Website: apple
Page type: customer-info-address
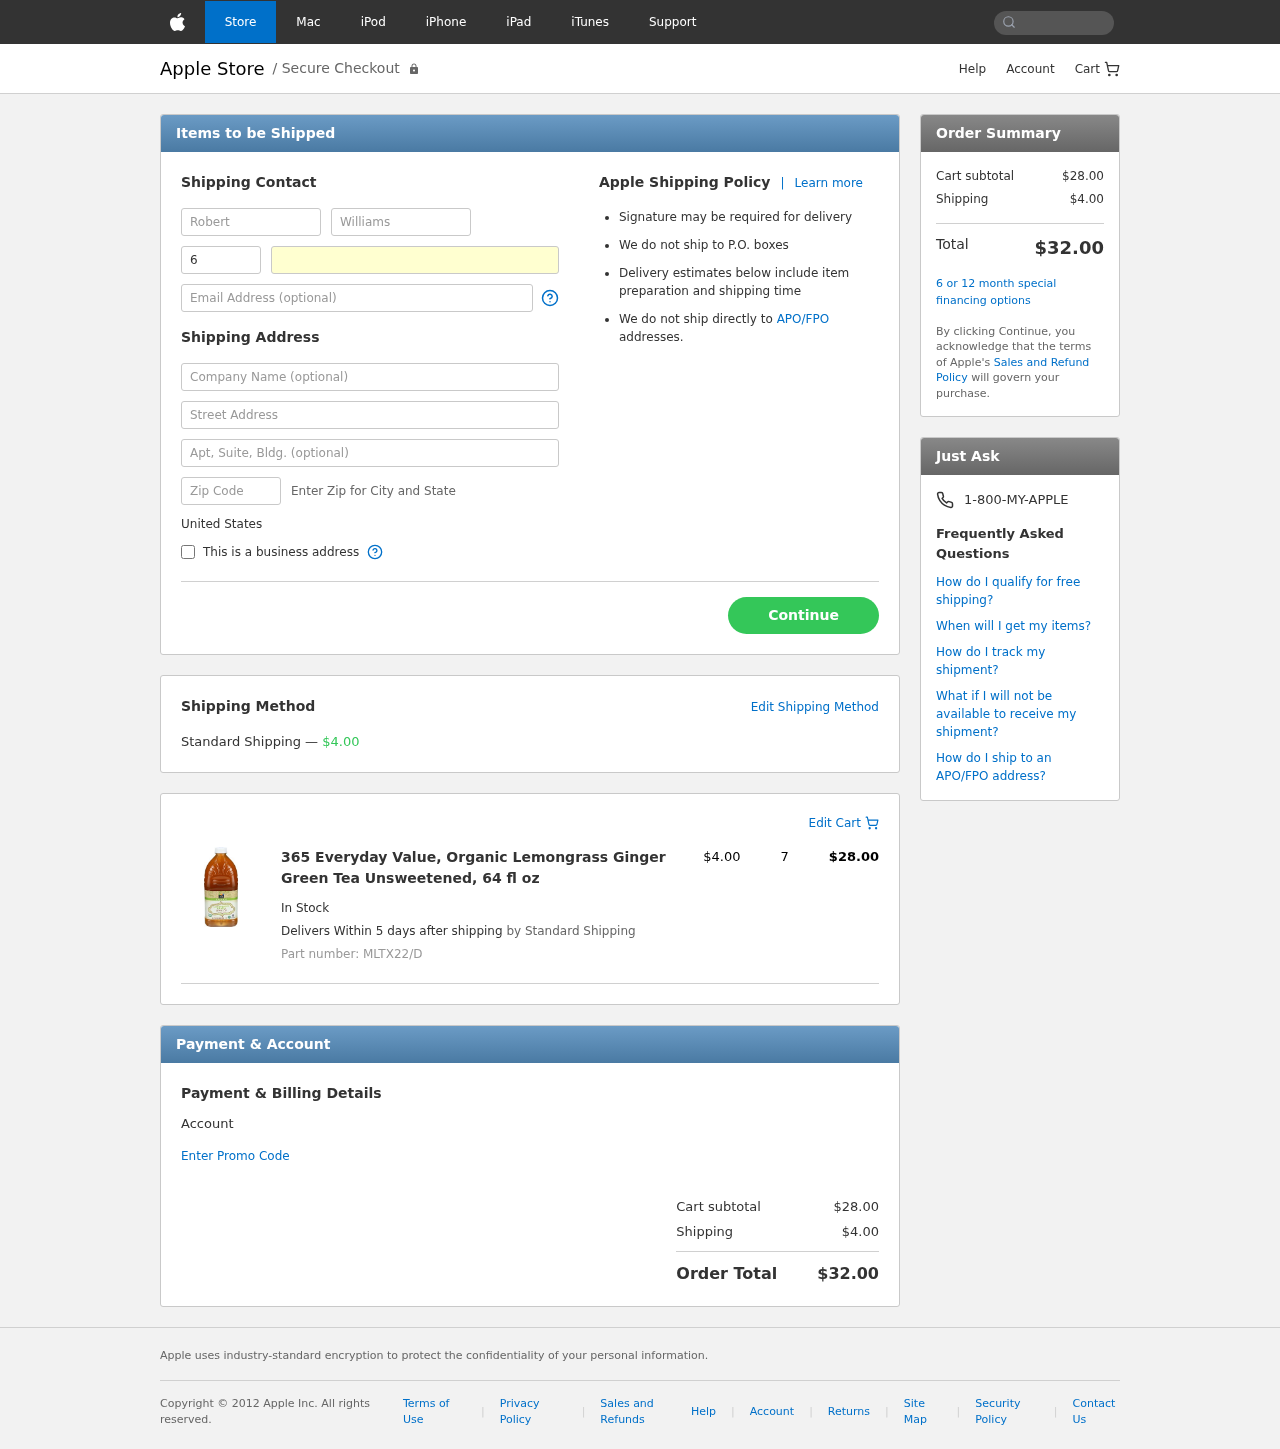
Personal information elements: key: PII_COUNTRY
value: United States
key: PII_FIRSTNAME
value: Robert
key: PII_LASTNAME
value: Williams
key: PII_PHONE_AREA
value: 641
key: PII_PHONE_LINE
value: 0222
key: PII_EMAIL
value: robertwilliams@gmail.com
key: PII_COMPANY
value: Day-Horn
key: PII_STREET
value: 707 Gutierrez Square Apt. 236
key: PII_STREET2
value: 65083 Stephanie Place
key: PII_POSTCODE
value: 06506
Product elements: key: PRODUCT1_NAME
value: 365 Everyday Value, Organic Lemongrass Ginger Green Tea Unsweetened, 64 fl oz
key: PRODUCT1_PRICE
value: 4
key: PRODUCT1_QUANTITY
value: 7
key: PRODUCT1_SKU
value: MLTX22/D
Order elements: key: ORDER_SHIPPING_COST
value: $4.00
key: ORDER_ITEM_TOTAL
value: $28.00
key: ORDER_SUBTOTAL
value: $28.00
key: ORDER_TOTAL
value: $32.00